Question: Hi i'm developing windows desktop app using 3 tier architecture with VB, when i run the application i get '"Could not find file 'C:\Users\PHU-T\Documents\Visual Studio 2013\Visual_Basic_2013_SBS\Chapter 09\Orange Student\bin\Debug\Students.accdb"' error. The 'Student.accdb' file is the 'Data Access Layer project', the file is copied to 'bin\Debug' folders of the 'Data Access Layer' and 'Business Logic Layer projects' but not in the 'Presentation Layer'. I don't want to create fixed data source like ''C:\Users\PHU-T\Documents\Visual Studio 2013\Students.accdb'' as the project will be submitted for marking. How can i solve this? i'm using the data source below.
'Data Source=|DataDirectory|\Students.accdb'

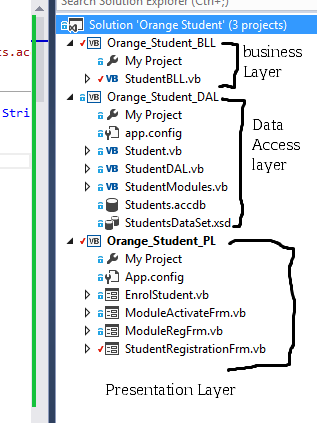
Answer: You need to add a reference to the DAL project from your PL project in order for the .accdb file to end up in the output directory of your main application.
I could not reproduce this myself in Visual Studio 2013 with a similar project setup. Referencing the BLL project from the main app was all I needed to copy the DB. You might want to check the properties of the .accdb file in your project and make sure it's set to "Copy Always".